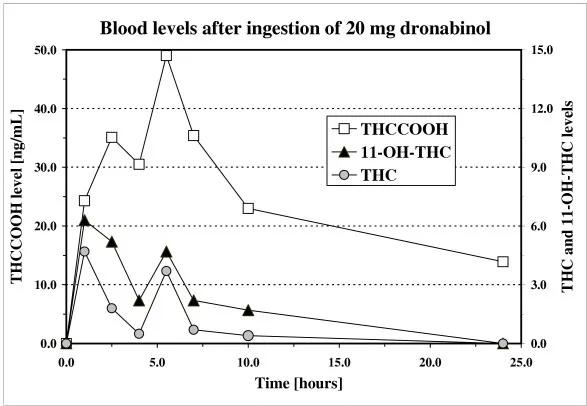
Whole blood concentrations of THC, 11-OH-THC (actives metabolites) and THC-COOH (inactive metabolite) after oral intake of 20 mg dronabinol and of a hemp milk decoction containing traces of cannabinoids (placebo).
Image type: chart (chart)